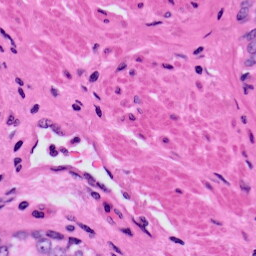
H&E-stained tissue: Prostate